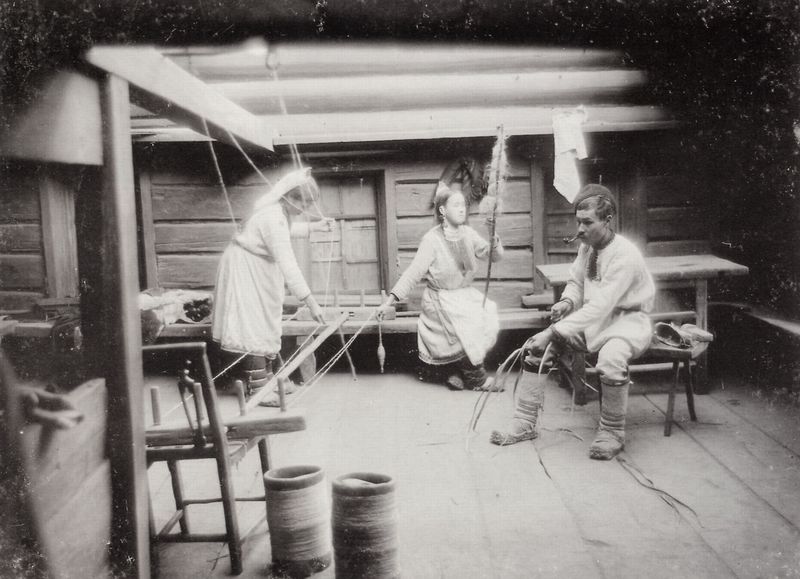
Titel: Aufnahme aus dem Album "leben und Alltag des Volkes Mari"
Künstler: Emeljanov
Schlagwörter: blätter, gruppe, laub, mann, schatten, weiß, frauen, sitzen, frau, grau, hell, holz, kleider, licht, schwarz, stuhl, stühle, tisch, tür, zimmer, gürtel, haus, tuch, teppich, band, hütte, boden, stoff, drei, arbeit, genre, ranken, schürze, terrasse, russland, latten, weis, bank, dielen, schemel, planken, seile, wolle, pfeife, halstuch, lciht, balken, bohlen, faden, sticken, junge, foto, fotografie, photographie, fugen, außen, stütze, veranda, belichtung, scheune, schwarzweiß, fraue, stiefel, puppe, photo, tracht, handwerk, verwischt, holzhütte, trachten, museum, manufaktur, gewebe, spinnerei, weben, aufnahme, holzhaus, installation, spindel, spinnen, steifel, weberei, webstuhl, marionette, spulen, eskimo, spinnfäden, inuit, stiefle, umgebinde, wachsfiguren